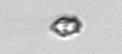
Label: Heterocapsa_rotundata